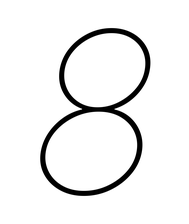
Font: Inter-Italic_Thin_Italic